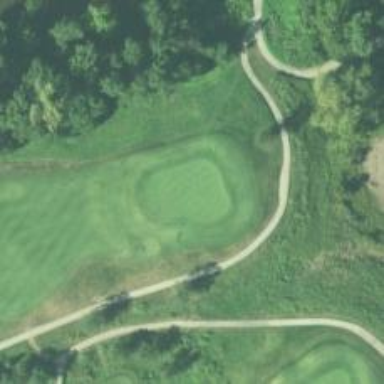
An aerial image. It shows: View of golf hole.